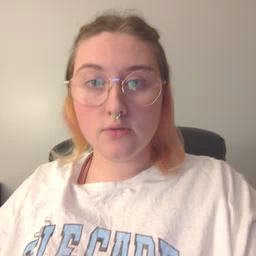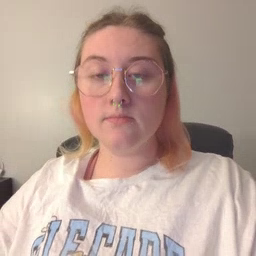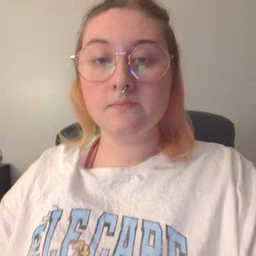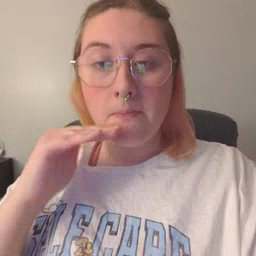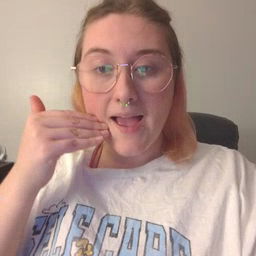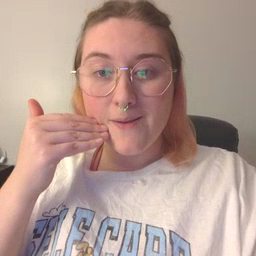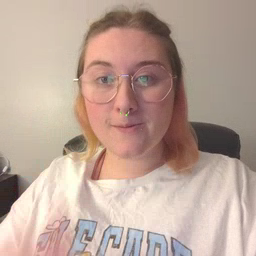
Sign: smile